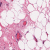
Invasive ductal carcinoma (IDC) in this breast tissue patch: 0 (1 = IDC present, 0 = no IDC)